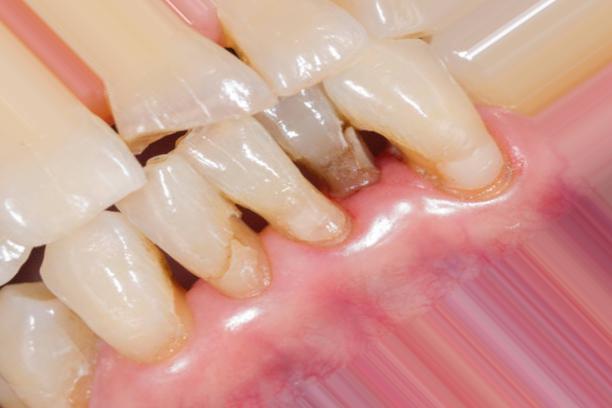
Condition: Caries